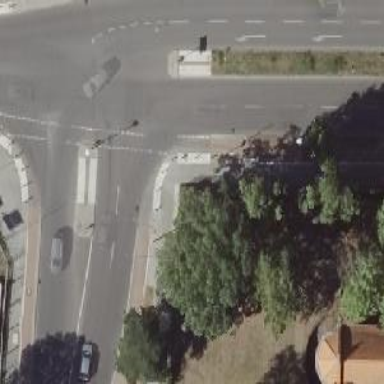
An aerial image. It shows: Asphalt footpath with unmarked crossing.